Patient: sex M, age 62
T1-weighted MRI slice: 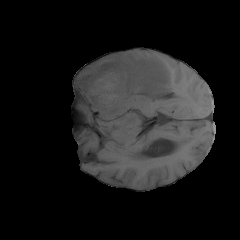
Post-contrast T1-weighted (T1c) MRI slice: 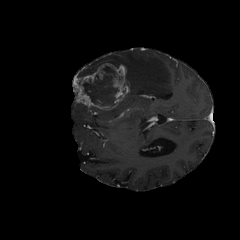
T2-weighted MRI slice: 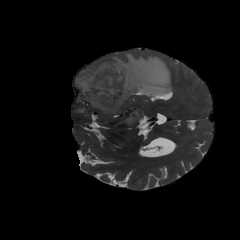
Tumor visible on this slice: yes
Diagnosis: Glioblastoma, IDH-wildtype
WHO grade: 4